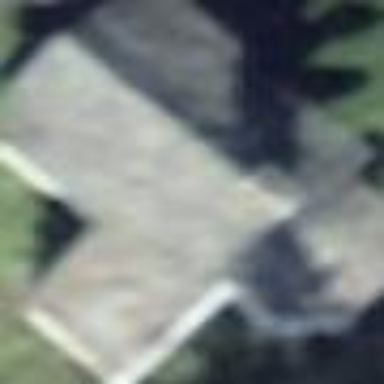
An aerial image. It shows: Chapel that serves as place of worship.